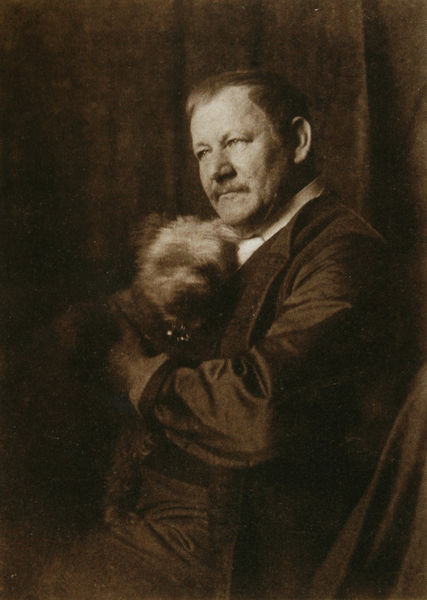
Titel: Gabriel von Max mit Fips
Standort: München
Institution: Städtische Galerie im Lenbachhaus
Schlagwörter: dunkel, hand, mann, schatten, weiß, sitzen, braun, frisur, grau, haar, hell, hintergrund, licht, mund, nase, ohr, schwarz, stirn, blick, hund, tier, anzug, bart, hemd, jacke, schnurrbart, wand, arm, augen, falten, gesicht, halten, kleidung, kragen, mensch, ärmel, bildnis, herr, portrait, porträt, vorhang, haare, pose, sessel, frontal, kinn, ohren, scheitel, affe, bewegt, fell, seitlich, wangen, ecke, halsband, klein, sepia, schnäuzer, falte, gardine, stuhllehne, atelier, hemdkragen, revers, schnauzer, weste, unscharf, foto, fotografie, photographie, terrier, belichtung, schwarzweiß, manschette, posieren, geheimratsecken, streicheln, photo, verschwommen, halbprofil, schnauze, augenbraun, aufnahme, pulli, bräunlich, liebevoll, junges, kuscheln, lichtbild, angezogen, schoßhund, nild, gabriel von max, max, gabriel von, herr und hund, lragen, schoos